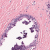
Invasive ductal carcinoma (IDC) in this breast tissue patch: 0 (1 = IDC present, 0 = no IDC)